Field crop: maize
Growth stage: 2
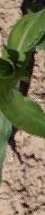
Species: maize